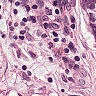
Metastatic tissue present: yes